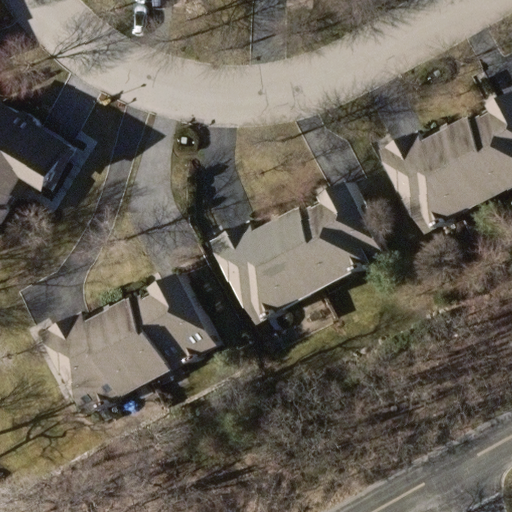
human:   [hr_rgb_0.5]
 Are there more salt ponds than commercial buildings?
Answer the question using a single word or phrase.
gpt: no

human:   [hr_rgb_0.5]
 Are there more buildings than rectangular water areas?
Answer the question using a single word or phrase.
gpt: yes

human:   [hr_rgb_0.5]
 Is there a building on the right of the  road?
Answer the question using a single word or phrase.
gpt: yes

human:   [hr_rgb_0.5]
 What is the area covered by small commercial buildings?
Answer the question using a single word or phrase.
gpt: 0m2

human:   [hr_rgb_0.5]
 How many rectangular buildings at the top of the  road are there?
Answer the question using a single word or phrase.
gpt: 0

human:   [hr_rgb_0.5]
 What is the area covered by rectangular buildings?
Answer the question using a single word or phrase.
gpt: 0m2

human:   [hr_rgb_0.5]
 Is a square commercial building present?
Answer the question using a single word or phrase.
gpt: no

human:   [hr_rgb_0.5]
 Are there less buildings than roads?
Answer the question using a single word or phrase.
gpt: no

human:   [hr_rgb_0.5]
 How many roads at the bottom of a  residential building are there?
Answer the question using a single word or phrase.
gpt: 0

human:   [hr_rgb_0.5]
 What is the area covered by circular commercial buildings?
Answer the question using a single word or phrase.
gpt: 0m2

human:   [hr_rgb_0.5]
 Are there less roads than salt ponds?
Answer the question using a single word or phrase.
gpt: no

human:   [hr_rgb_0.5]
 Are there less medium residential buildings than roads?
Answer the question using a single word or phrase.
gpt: no

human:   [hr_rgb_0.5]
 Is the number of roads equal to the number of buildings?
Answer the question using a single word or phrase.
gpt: no

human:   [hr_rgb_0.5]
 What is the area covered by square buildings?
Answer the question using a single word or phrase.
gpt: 0m2

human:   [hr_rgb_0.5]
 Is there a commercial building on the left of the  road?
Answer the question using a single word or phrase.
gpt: no

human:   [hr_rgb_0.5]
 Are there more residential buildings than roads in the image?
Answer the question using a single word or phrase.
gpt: yes

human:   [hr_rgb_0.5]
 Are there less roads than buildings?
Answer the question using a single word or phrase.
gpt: yes

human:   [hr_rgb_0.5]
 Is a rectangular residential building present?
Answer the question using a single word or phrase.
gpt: no

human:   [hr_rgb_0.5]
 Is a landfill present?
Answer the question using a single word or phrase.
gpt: no

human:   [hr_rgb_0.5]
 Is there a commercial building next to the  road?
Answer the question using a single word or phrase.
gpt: no

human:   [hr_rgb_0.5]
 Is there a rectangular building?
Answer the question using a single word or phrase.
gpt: no

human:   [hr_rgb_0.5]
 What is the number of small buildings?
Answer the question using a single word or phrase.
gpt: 0

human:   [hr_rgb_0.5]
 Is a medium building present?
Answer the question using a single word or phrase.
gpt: yes

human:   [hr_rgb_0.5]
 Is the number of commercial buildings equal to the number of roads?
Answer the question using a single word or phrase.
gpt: no

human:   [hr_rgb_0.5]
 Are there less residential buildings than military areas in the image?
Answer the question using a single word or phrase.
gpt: no

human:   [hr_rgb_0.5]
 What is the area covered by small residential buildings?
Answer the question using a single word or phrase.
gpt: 0m2

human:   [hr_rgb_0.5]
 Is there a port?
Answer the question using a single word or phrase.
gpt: no

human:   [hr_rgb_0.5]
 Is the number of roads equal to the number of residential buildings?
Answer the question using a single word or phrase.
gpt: no

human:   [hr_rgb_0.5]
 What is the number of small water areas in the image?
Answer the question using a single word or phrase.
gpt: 0

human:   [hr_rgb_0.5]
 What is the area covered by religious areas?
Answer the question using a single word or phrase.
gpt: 0m2

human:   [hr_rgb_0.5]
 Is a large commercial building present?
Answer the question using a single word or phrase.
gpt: no

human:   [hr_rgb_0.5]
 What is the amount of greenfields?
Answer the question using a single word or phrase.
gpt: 0

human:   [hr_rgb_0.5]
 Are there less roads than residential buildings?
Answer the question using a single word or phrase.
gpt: yes

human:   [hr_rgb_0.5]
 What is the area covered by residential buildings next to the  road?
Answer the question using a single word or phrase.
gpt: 1651m2

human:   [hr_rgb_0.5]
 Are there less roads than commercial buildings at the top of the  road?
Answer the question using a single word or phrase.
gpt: no

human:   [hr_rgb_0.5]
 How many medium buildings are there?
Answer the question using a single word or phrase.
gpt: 7